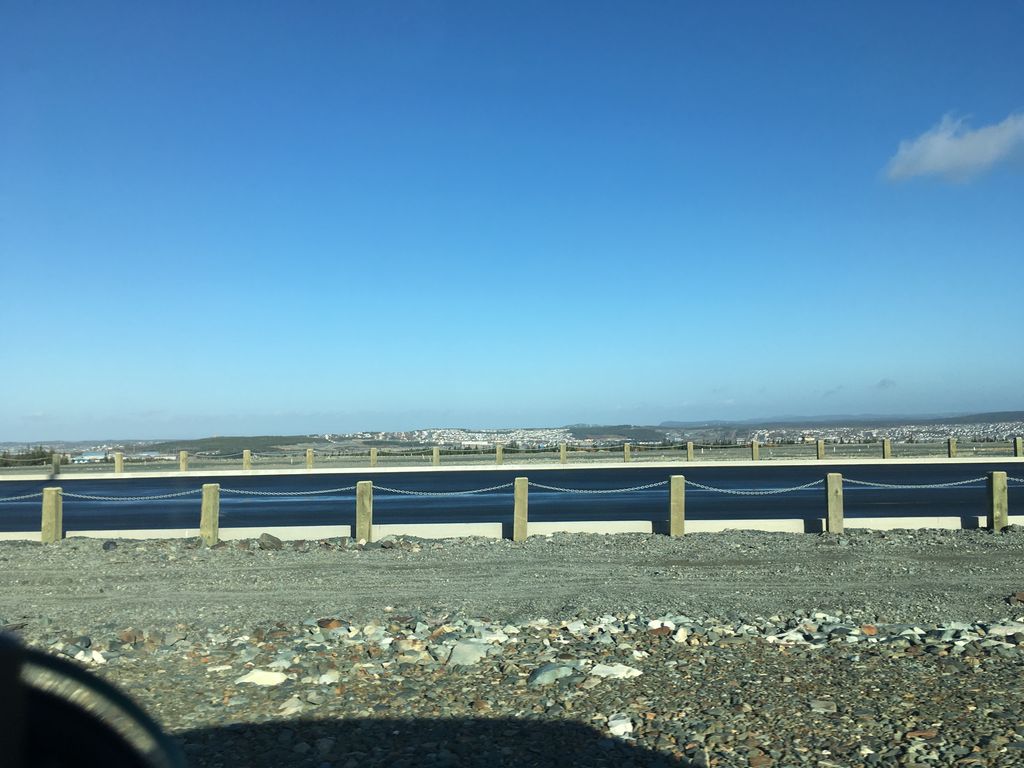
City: st_johns